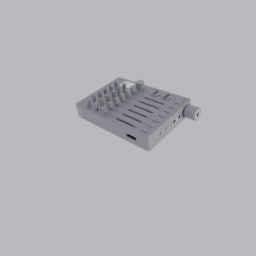
Label: electronics